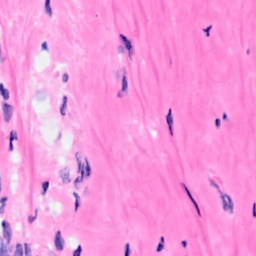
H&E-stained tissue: Breast